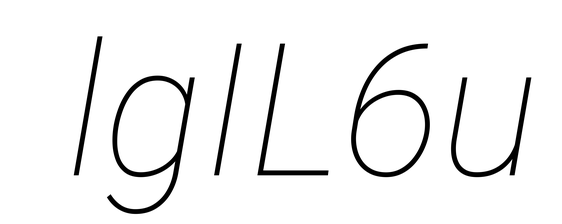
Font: Roboto-Italic_Thin_Italic